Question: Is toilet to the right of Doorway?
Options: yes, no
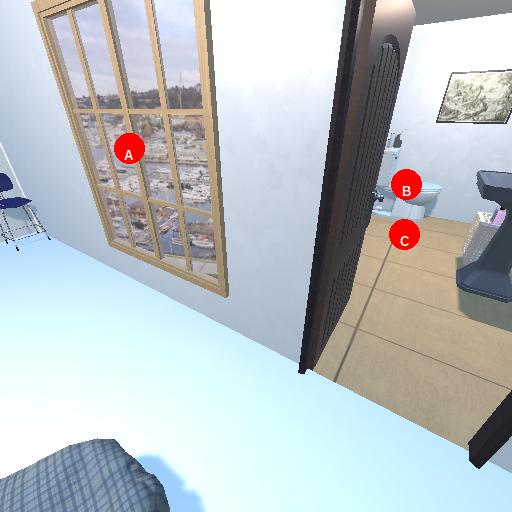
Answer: yes